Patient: sex M, age 34
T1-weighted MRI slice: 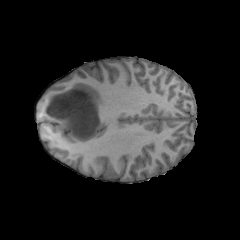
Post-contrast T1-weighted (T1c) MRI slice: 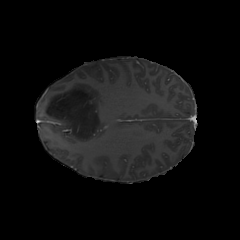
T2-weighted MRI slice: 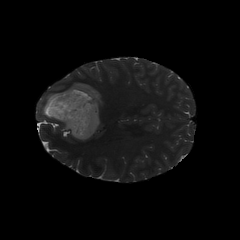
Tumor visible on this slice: yes
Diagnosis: Astrocytoma, IDH-mutant
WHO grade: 2